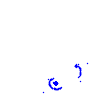
Particle: pion